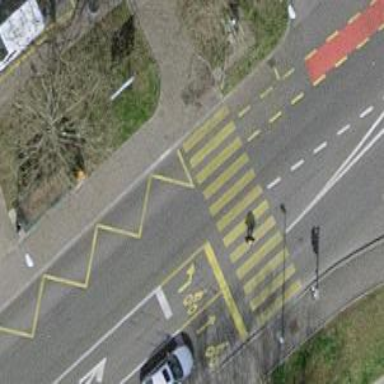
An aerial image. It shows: Road crossing with traffic signals.